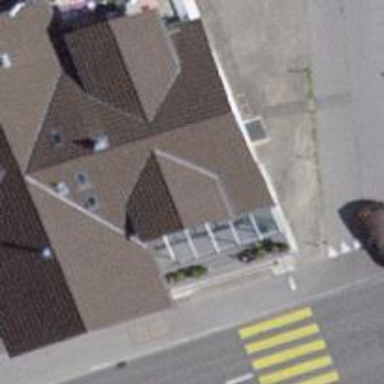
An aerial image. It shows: Restaurant.